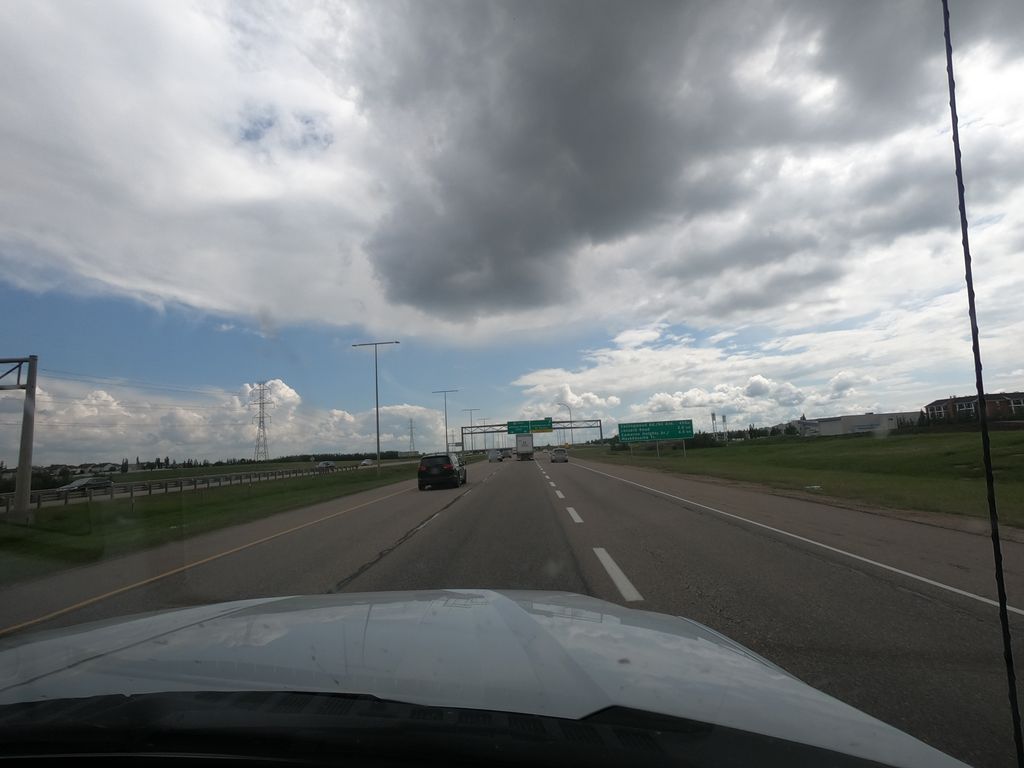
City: edmonton